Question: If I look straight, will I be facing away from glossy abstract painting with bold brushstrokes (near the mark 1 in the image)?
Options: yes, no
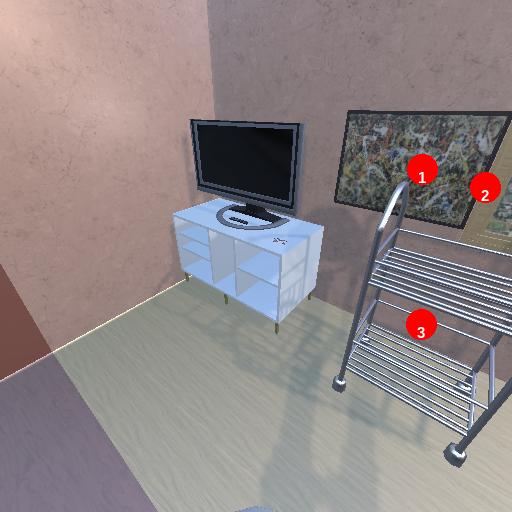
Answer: yes